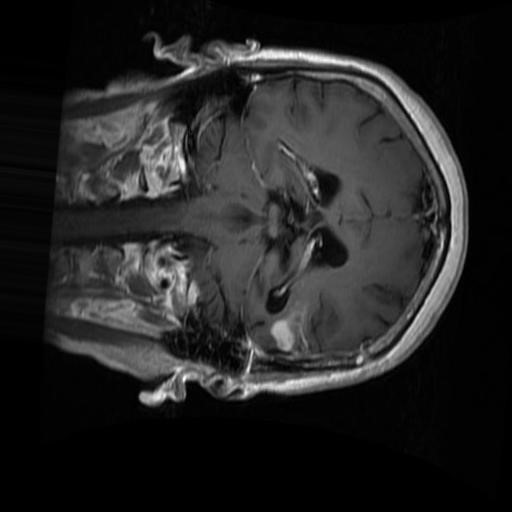
Label: brain_glioma